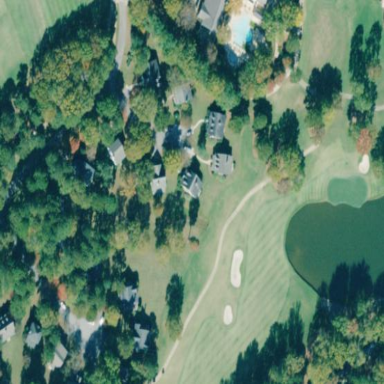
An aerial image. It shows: Grassy area designated as golf fairway.